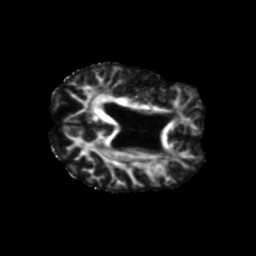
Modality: FA
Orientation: axial
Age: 79
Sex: female
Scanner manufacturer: siemens
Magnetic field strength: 3 T
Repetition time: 5.47 s
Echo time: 0.0854 s